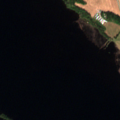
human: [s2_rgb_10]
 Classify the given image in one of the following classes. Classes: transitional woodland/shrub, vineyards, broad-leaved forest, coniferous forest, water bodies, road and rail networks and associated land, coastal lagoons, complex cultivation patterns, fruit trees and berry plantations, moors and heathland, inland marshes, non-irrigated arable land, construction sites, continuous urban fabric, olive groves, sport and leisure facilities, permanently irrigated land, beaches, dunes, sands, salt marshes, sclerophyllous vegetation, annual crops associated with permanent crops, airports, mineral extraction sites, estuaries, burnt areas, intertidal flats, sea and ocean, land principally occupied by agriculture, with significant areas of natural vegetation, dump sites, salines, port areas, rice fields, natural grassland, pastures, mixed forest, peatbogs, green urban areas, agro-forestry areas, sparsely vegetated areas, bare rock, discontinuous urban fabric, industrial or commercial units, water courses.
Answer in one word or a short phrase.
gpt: non-irrigated arable land, coniferous forest, inland marshes, water bodies